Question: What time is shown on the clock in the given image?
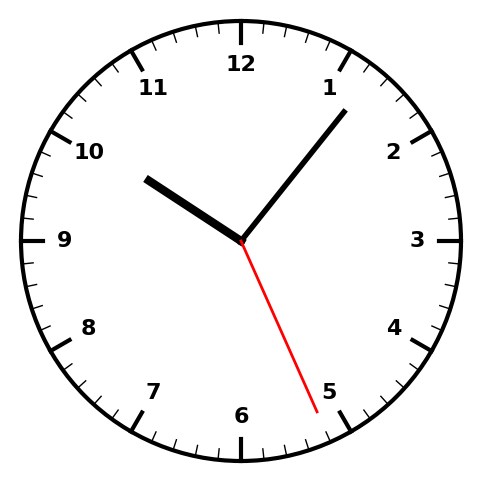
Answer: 10:06:26